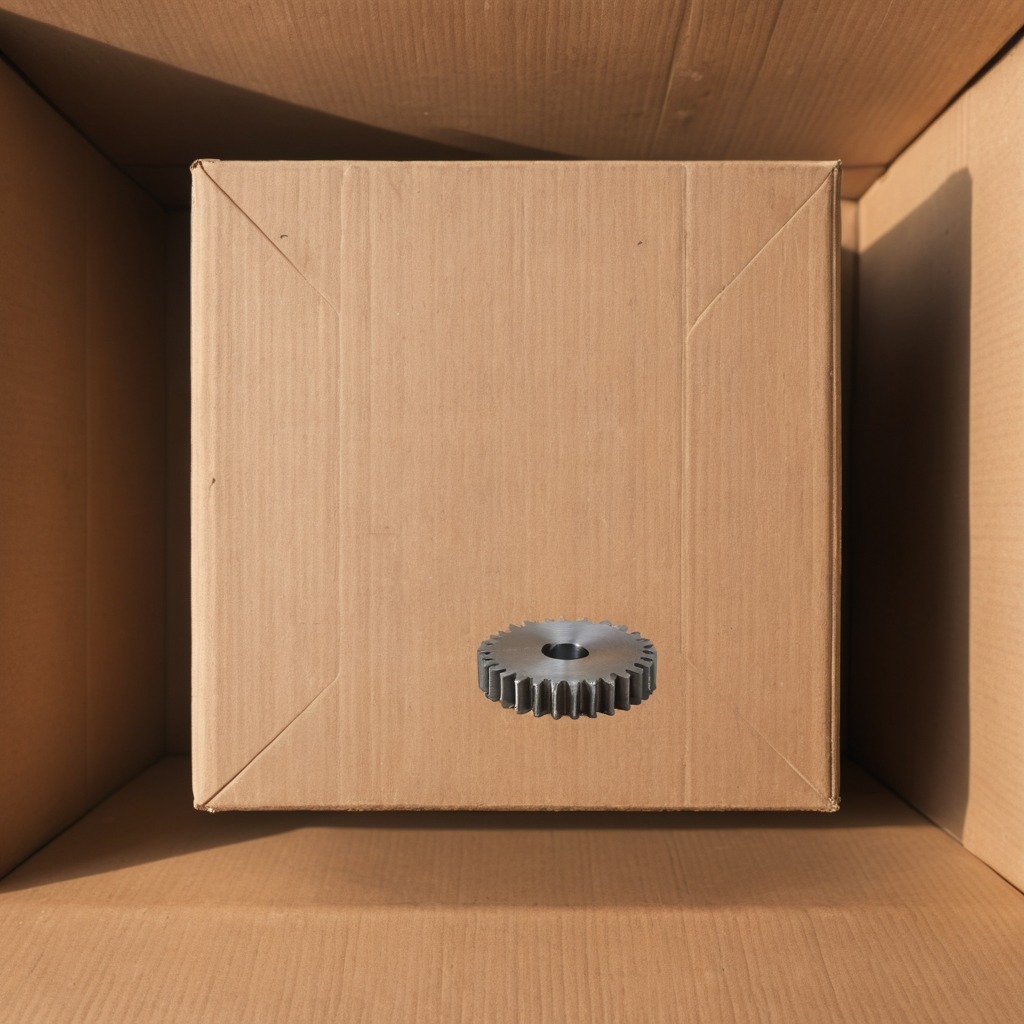
A steel gear with teeth is lying on a cardboard box surface in an outdoor workshop during daytime bright natural light soft shadows slightly creased but